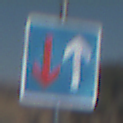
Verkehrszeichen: VorrangVorGegenverkehr
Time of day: Midday
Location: Outdoor (Nature)
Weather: Clear
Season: NotSpecified
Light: Natural